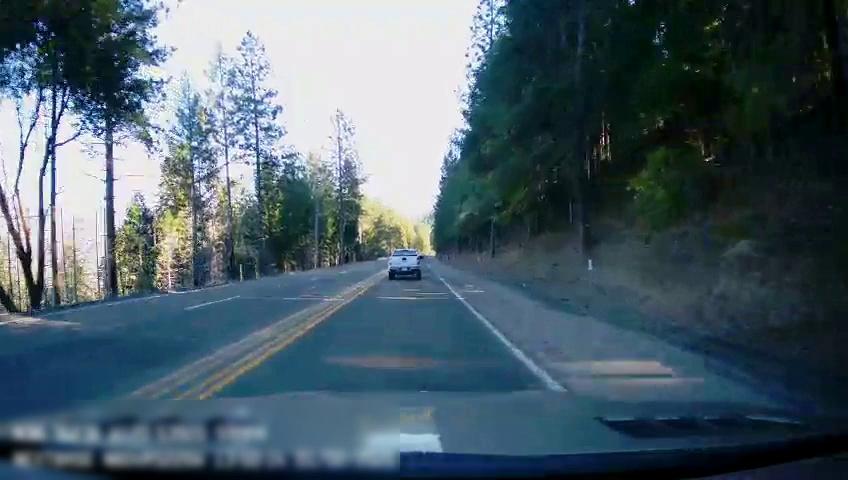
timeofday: Day
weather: Sunny
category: Drivable Space
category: Vehicles | Truck
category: Lanes | Alternate Lane
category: Lanes | Current Lane
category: Lanes | Current Lane
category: Lanes | Opposite Lane
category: Lanes | Opposite Lane
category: Lanes | Opposite Lane